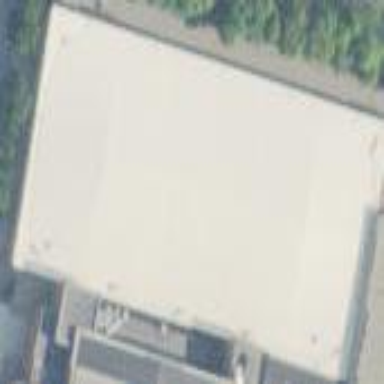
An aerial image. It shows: Sports centre building.